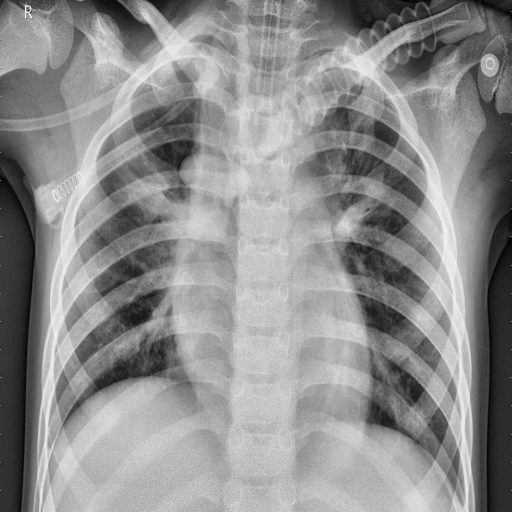
Finding: PNEUMONIA